Interaction volume radius: 5 \u00c5
Interaction volume height: 40 \u00c5
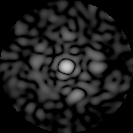
Disorder parameter: 0.8608